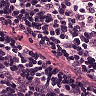
Metastatic tissue present: no